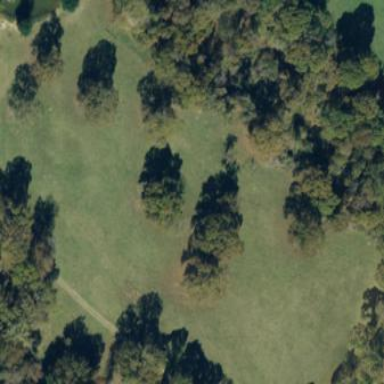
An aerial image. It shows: Pasture used as meadow.